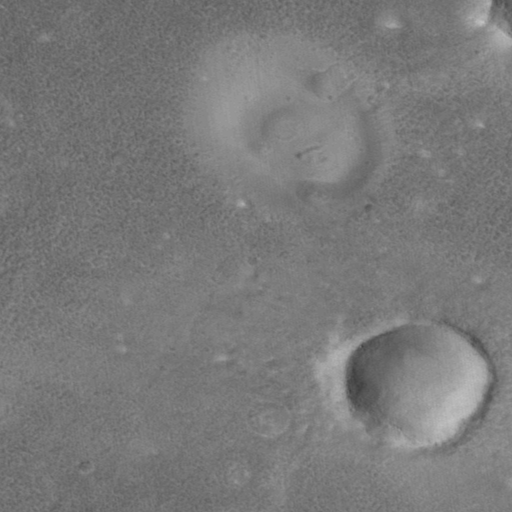
Objects detected: cone